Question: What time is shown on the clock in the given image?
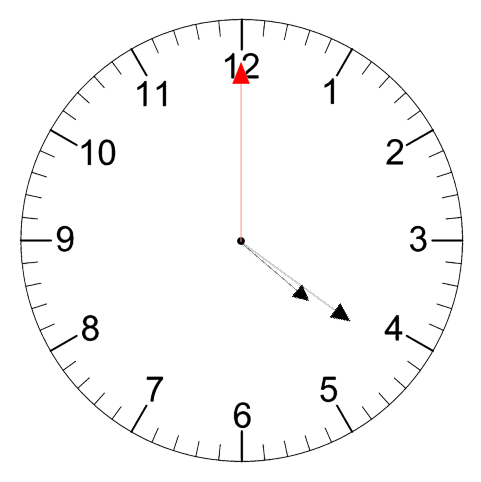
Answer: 04:21:00